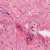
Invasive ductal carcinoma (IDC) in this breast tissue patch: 0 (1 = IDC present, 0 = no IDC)